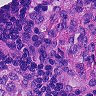
Metastatic tissue present: no